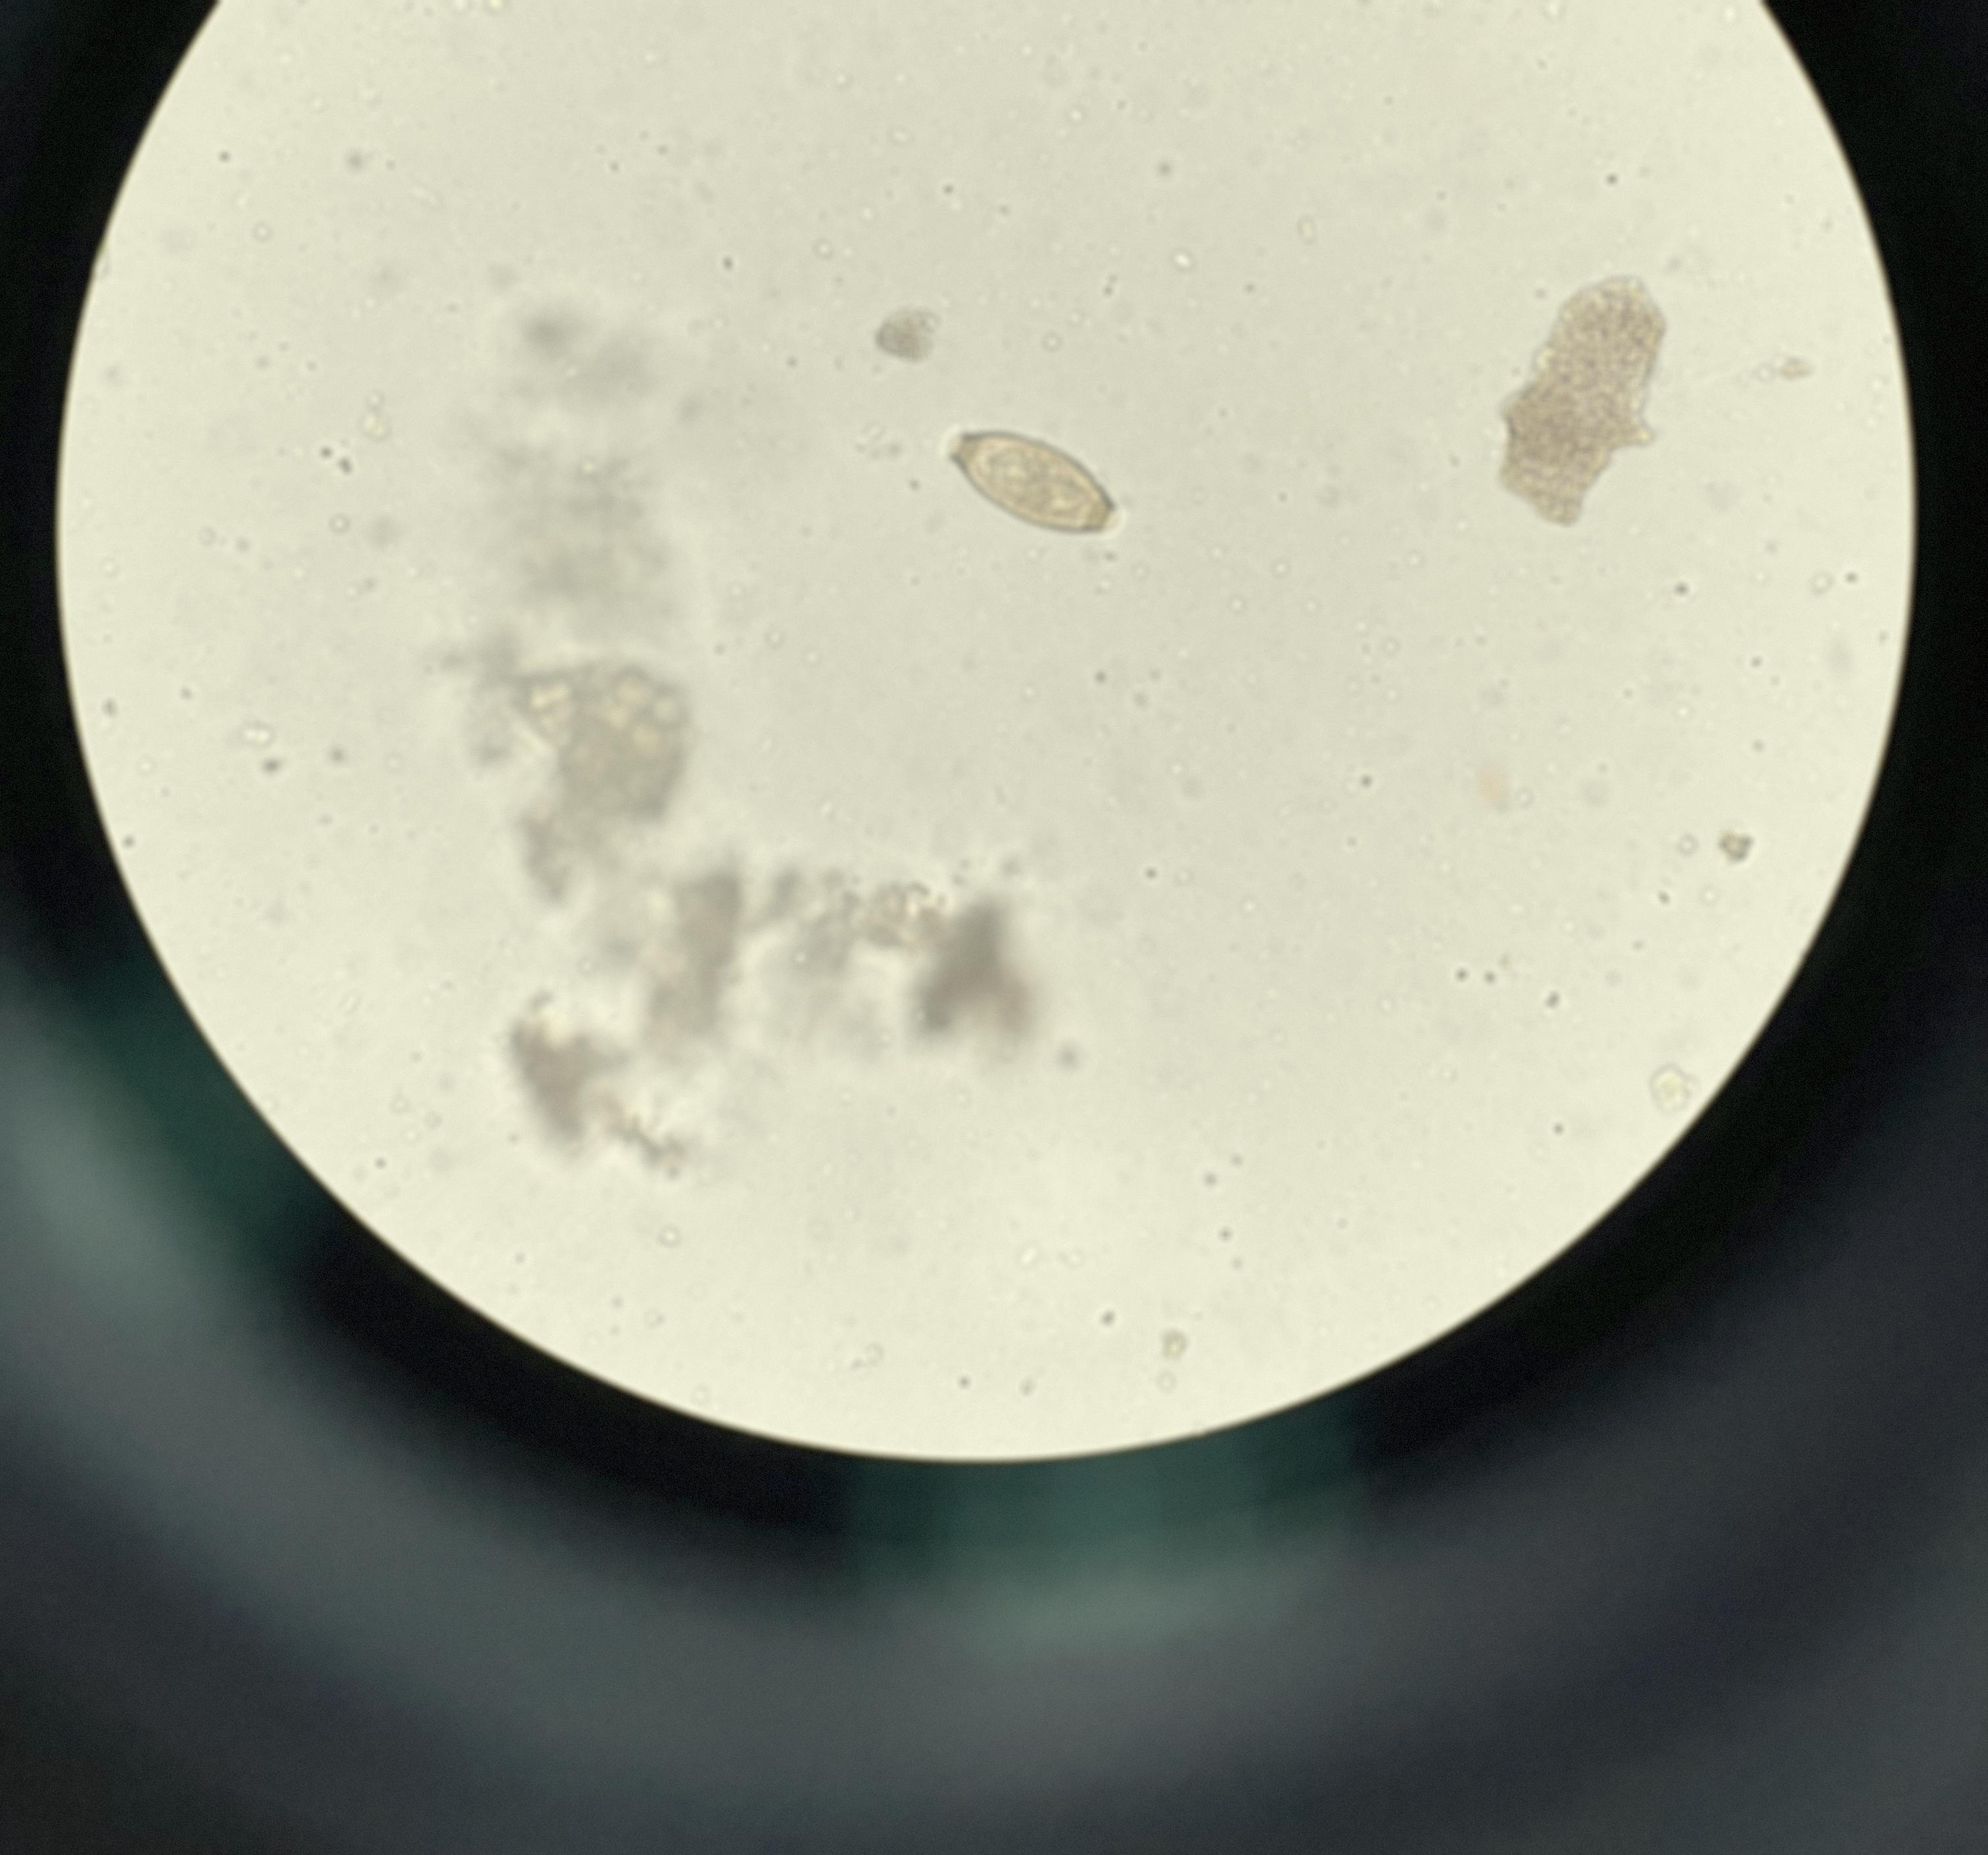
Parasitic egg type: Trichuris trichiura